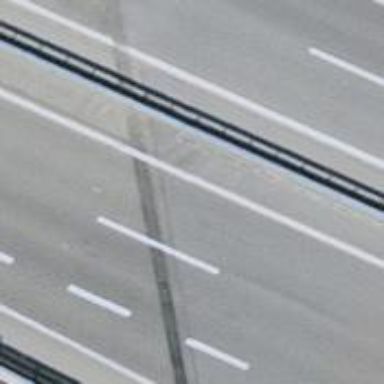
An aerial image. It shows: Asphalt bridge on motorway.